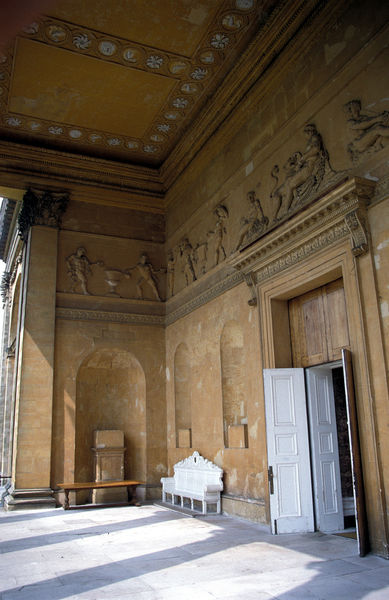
Titel: Südfassade, Portikus, Innen
Künstler: Thomas Pitt
Standort: Stowe, Buckinghamshire
Institution: Stowe House
Schlagwörter: blau, dunkel, flügel, gott, schatten, weiß, menschen, ocker, braun, grau, hell, holz, licht, marmor, raum, schwarz, säulen, tür, zimmer, gebäude, haus, rot, schloss, beige, wand, architektur, stein, steine, kirche, sonne, boden, decke, renaissance, vase, hellblau, relief, ecke, ansicht, bogen, fassade, mauer, backstein, türe, bank, pilaster, saal, figuren, detail, ornamente, flügeltür, flügeltüre, stuck, tor, halle, foto, fotografie, wände, eingang, erker, nische, antike, rechteck, mauerwerk, mythologie, arkaden, bänke, rom, kapitell, photo, fries, portal, villa, sims, gesims, pforte, sandstein, dekce, mauern, antik, götter, mythos, tempel, löwe, fresko, basis, vordach, fotographie, römisch, pompeij, backsteine, nischen, vorhalle, figurenfries, kassetierung, doppeltür, nero, kassettendach, deckenverzierung, innenaufnahme, weiße bank, püoprtal, ##figuren, rsum